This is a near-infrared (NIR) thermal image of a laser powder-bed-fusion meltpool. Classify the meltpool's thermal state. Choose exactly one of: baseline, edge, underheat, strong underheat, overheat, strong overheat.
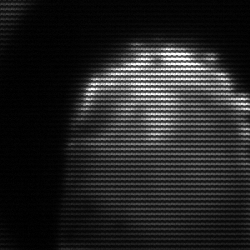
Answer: edge